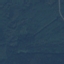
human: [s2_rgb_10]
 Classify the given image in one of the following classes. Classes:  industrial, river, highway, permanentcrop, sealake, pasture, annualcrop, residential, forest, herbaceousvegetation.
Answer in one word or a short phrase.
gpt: Forest